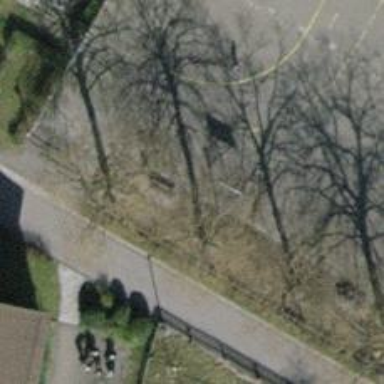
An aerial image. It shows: Brown bench in the vicinity.